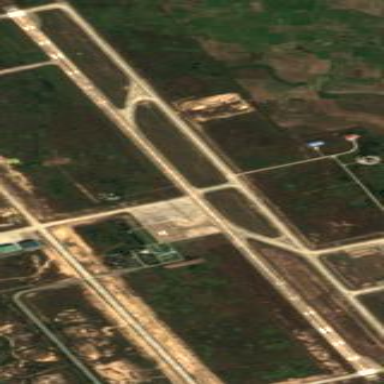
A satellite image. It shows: Area designated as runway within airport.